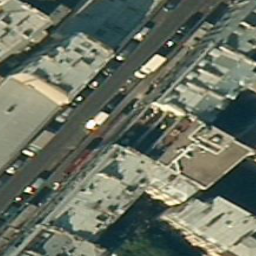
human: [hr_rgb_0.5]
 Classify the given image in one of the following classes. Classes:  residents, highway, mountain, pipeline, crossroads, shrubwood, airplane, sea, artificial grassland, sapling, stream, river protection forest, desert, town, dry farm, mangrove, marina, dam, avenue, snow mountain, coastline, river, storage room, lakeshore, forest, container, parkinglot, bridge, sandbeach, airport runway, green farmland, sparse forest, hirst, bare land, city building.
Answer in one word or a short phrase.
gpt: city building